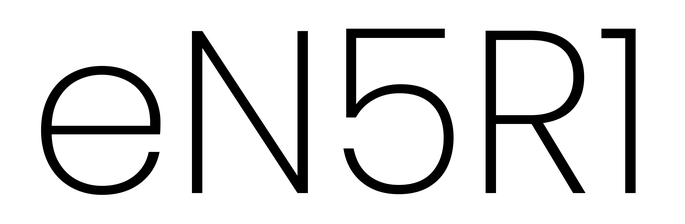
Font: Poppins-ExtraLight